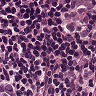
Metastatic tissue present: yes